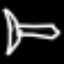
Label: airplane